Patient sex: M
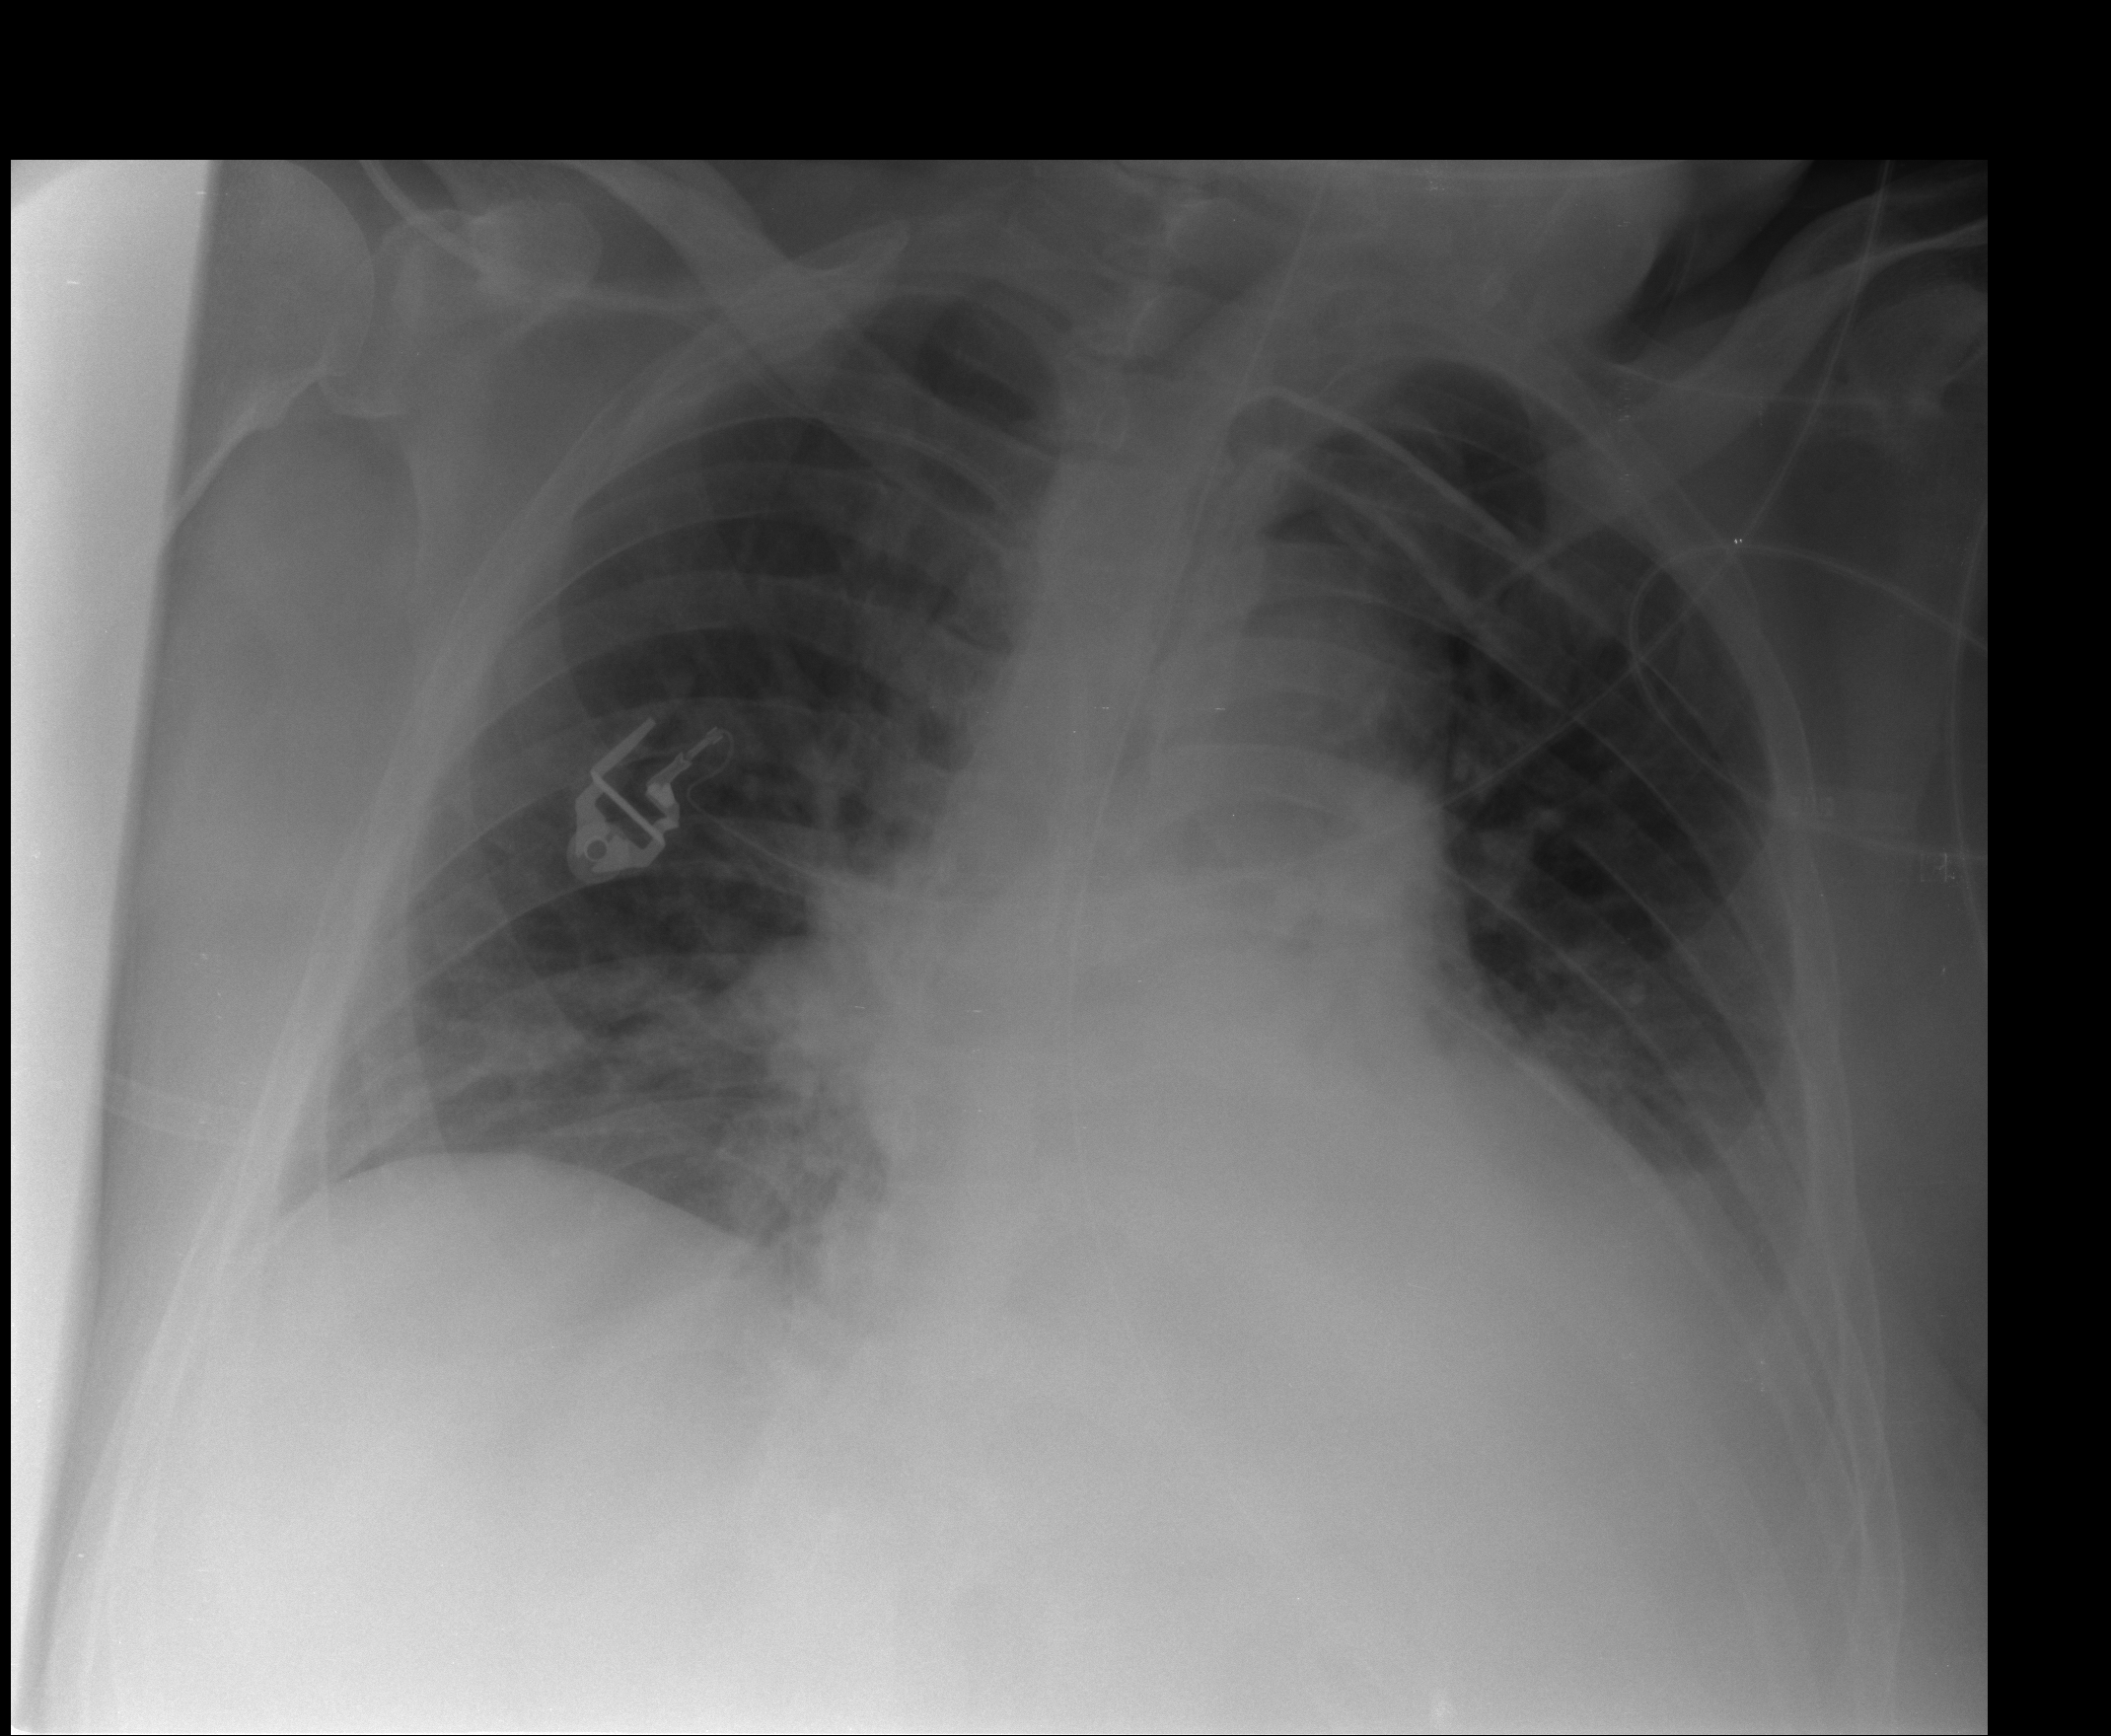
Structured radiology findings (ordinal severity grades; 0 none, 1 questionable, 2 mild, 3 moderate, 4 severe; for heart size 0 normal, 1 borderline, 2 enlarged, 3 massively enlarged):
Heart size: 2
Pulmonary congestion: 1
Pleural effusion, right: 0
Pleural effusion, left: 3
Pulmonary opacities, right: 0
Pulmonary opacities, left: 2
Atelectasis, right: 2
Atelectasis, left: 2